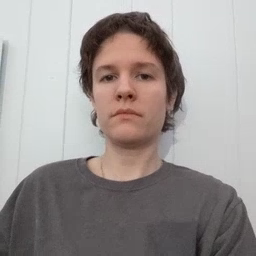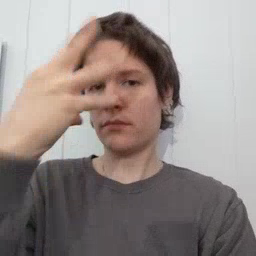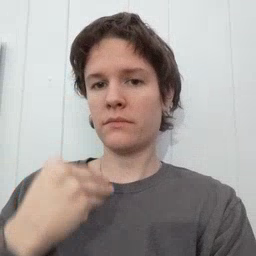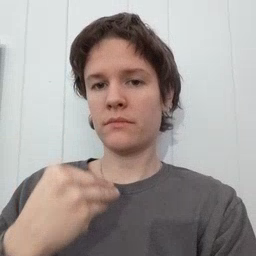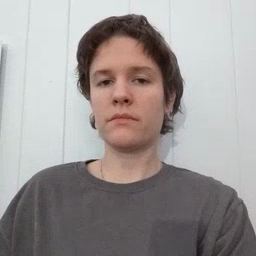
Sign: sleep